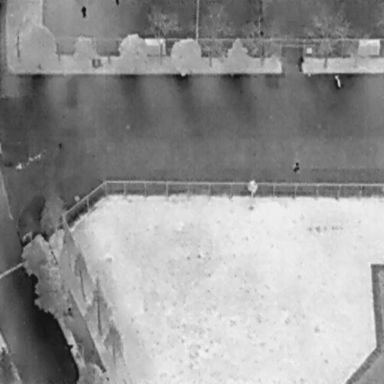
There are three People in the infrared image.